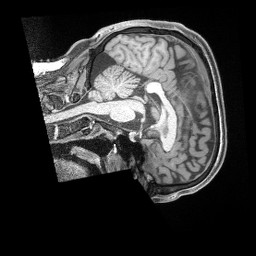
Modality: T1w
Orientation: sagittal
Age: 39
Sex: male
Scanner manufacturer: siemens
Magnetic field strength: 3 T
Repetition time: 2 s
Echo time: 0.00211 s